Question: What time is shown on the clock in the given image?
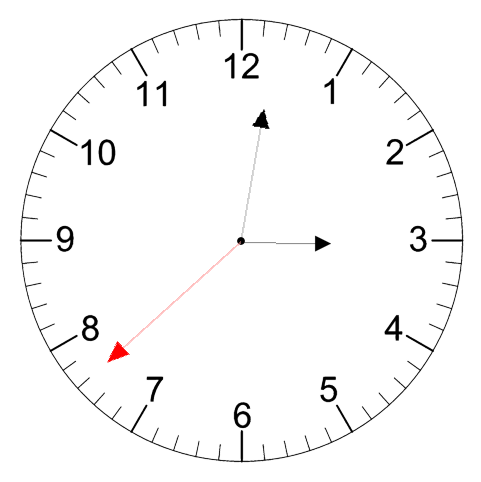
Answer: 03:01:38